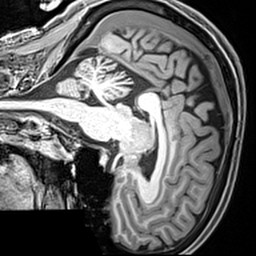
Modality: T1w
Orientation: sagittal
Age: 29
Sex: male
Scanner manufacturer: siemens
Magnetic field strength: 3 T
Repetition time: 2.4 s
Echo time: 0.0022 s